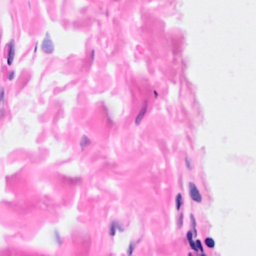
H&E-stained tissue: Breast